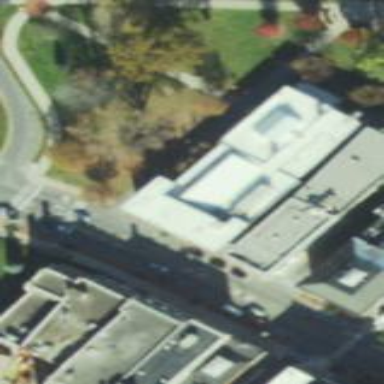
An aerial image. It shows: Building.